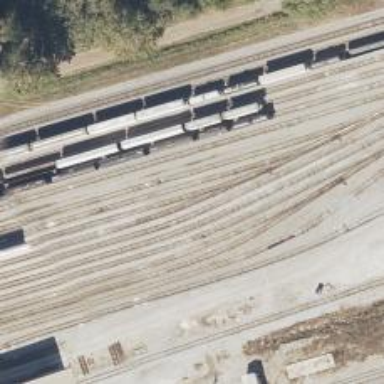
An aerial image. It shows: Railway yard in service.